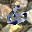
Label: 6